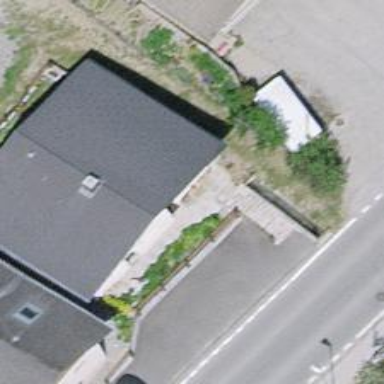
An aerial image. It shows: Road with steps.